Interaction volume radius: 10 \u00c5
Interaction volume height: 20 \u00c5
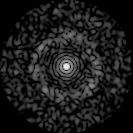
Disorder parameter: 0.8351